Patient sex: M
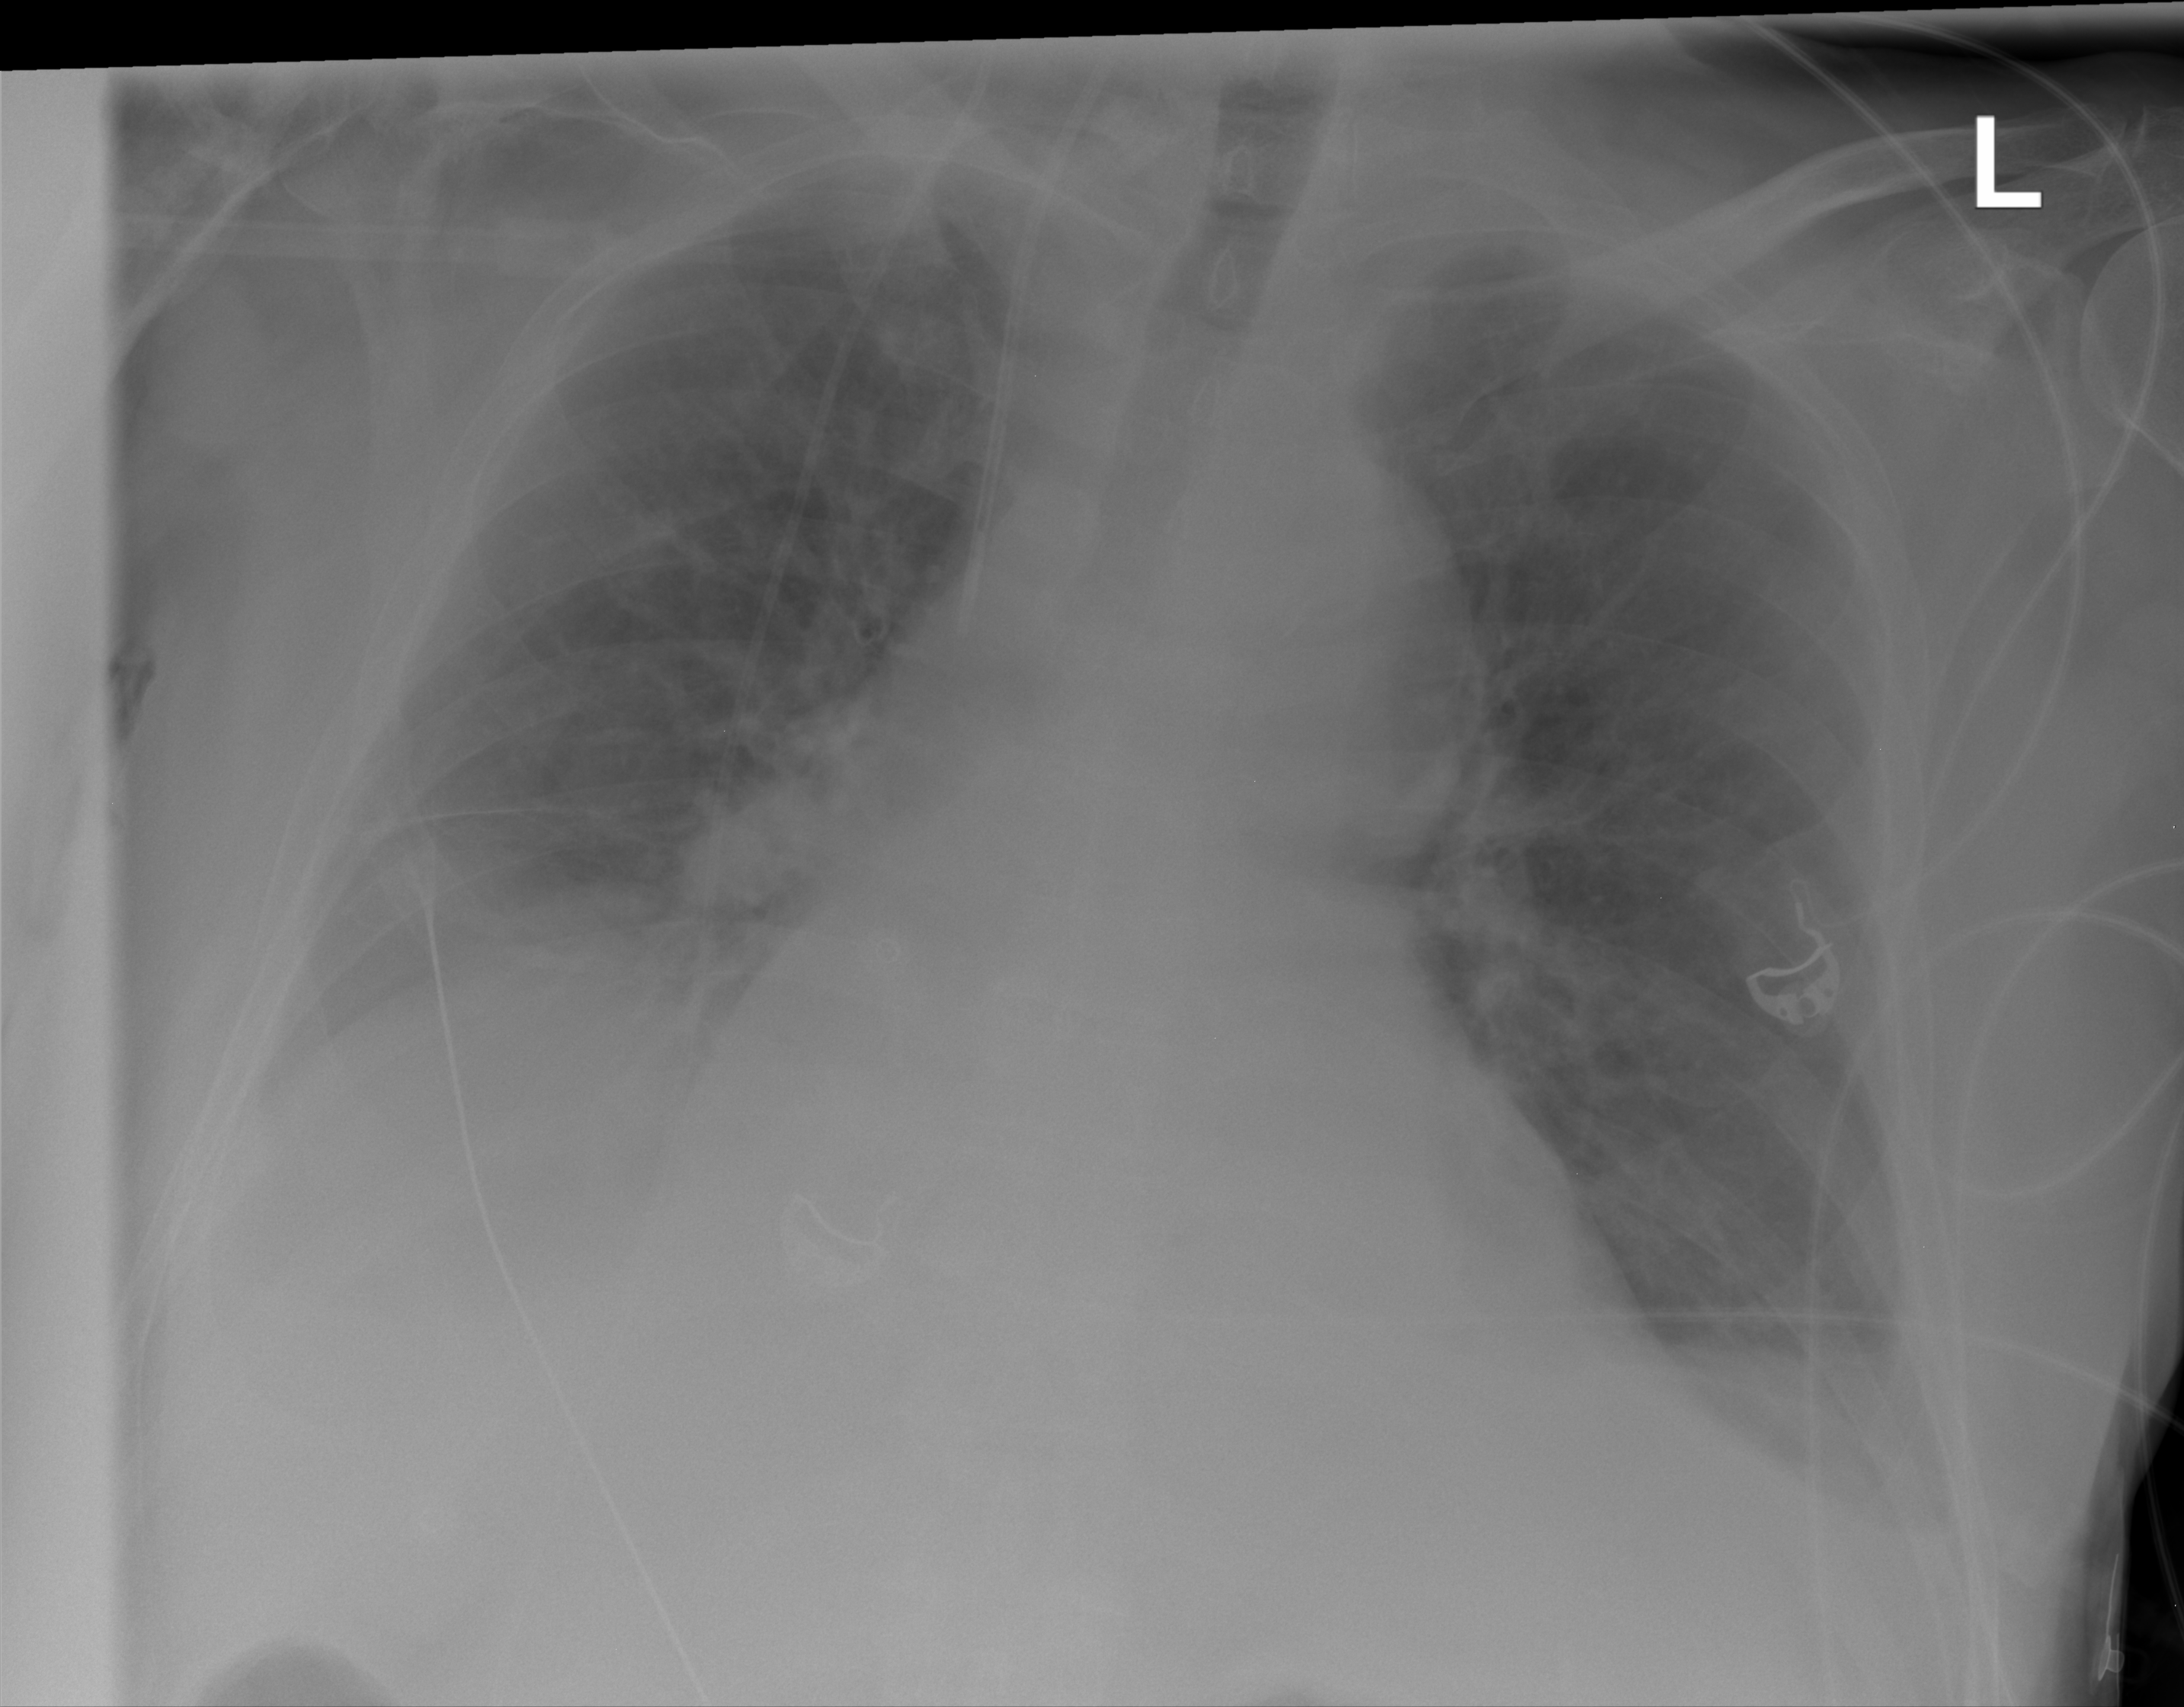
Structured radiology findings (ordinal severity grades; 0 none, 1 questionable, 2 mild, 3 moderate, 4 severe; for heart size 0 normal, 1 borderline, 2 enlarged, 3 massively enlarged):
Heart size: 2
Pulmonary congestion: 0
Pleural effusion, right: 2
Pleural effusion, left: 1
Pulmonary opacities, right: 0
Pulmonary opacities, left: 0
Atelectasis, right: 2
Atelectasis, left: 0